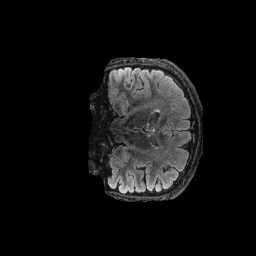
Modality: FLAIR
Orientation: coronal
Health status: ill
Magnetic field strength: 3 T